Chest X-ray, AP view. Patient: 30 years old, sex M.
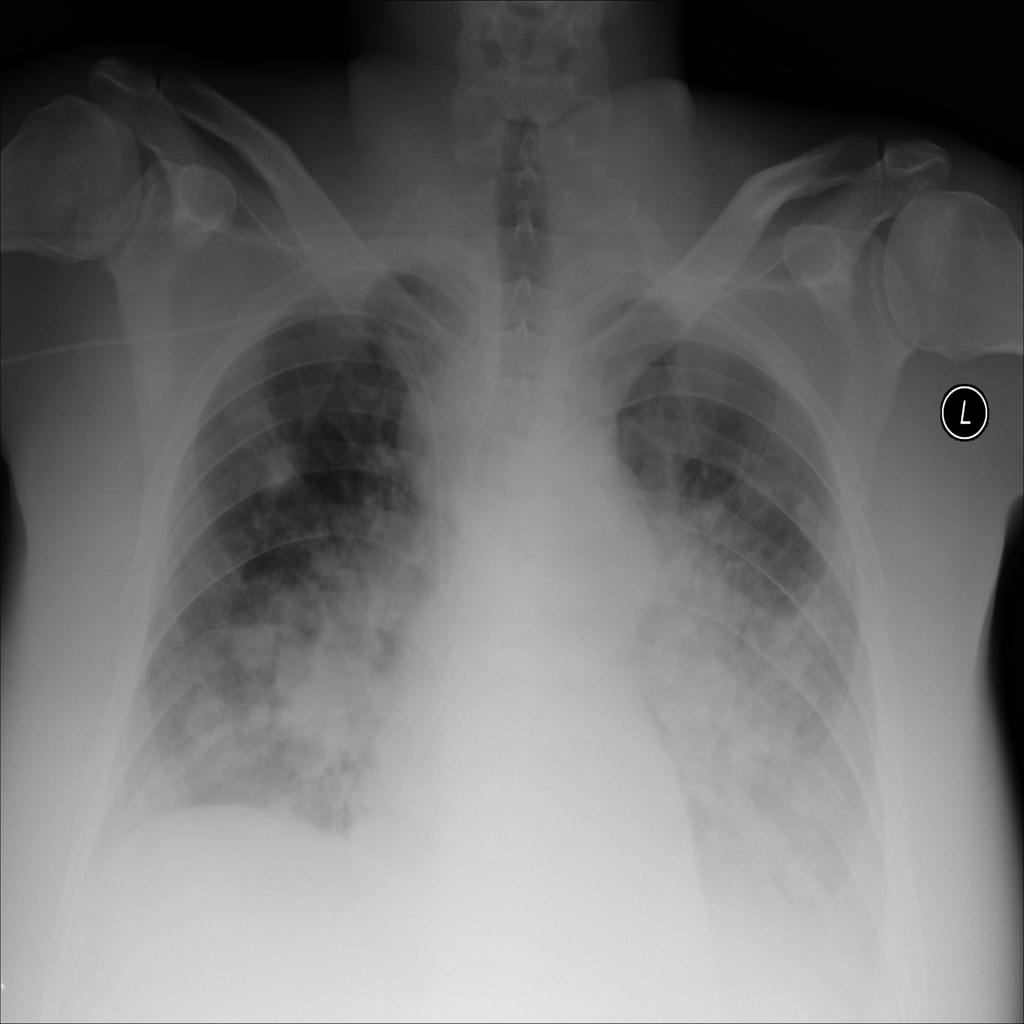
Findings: Infiltration, Mass